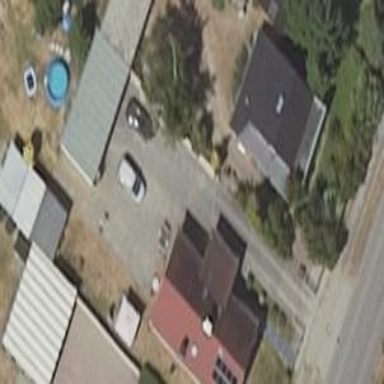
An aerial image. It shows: Gabled roof house.